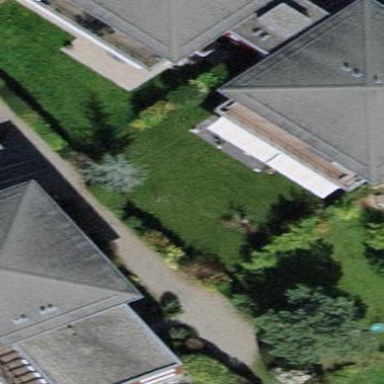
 designed for leisure activities on land."